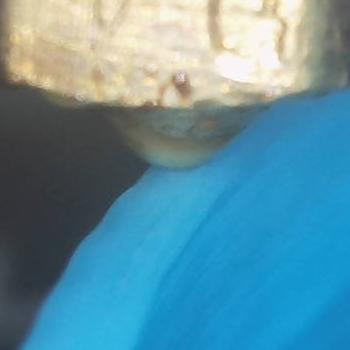
Flow rate: 252%